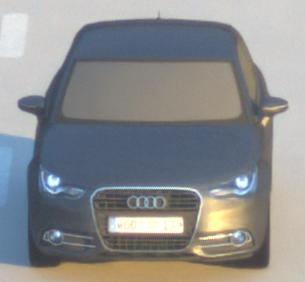
Make: Audi
Model: A1 Sportback 1.2 TFSI
Detailed model: A1 (8X) Sportback
Model produced from: 2012/03
Model produced until: 2014/11
Doors: 5
Color: gray
Road condition: dry road
Daytime: sunrise or sunset
Contrast: medium contrast